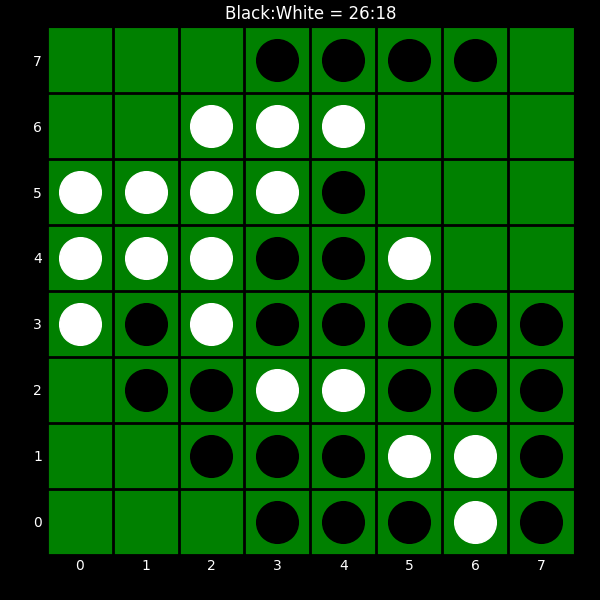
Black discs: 26
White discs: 18